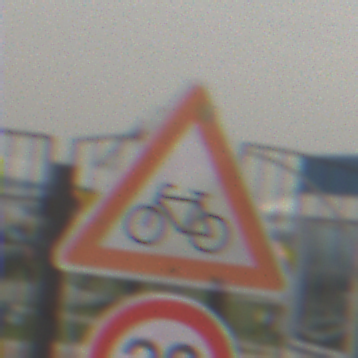
Verkehrszeichen: RadverkehrRechts
Zusatzzeichen unten: Geschwindigkeit20
Umgebung: Outdoor, Suburban
Tageszeit: MorningAfternoon
Wetter: Overcast
Licht: Natural
Jahreszeit: NotSpecified
Kontrast: LowContrast